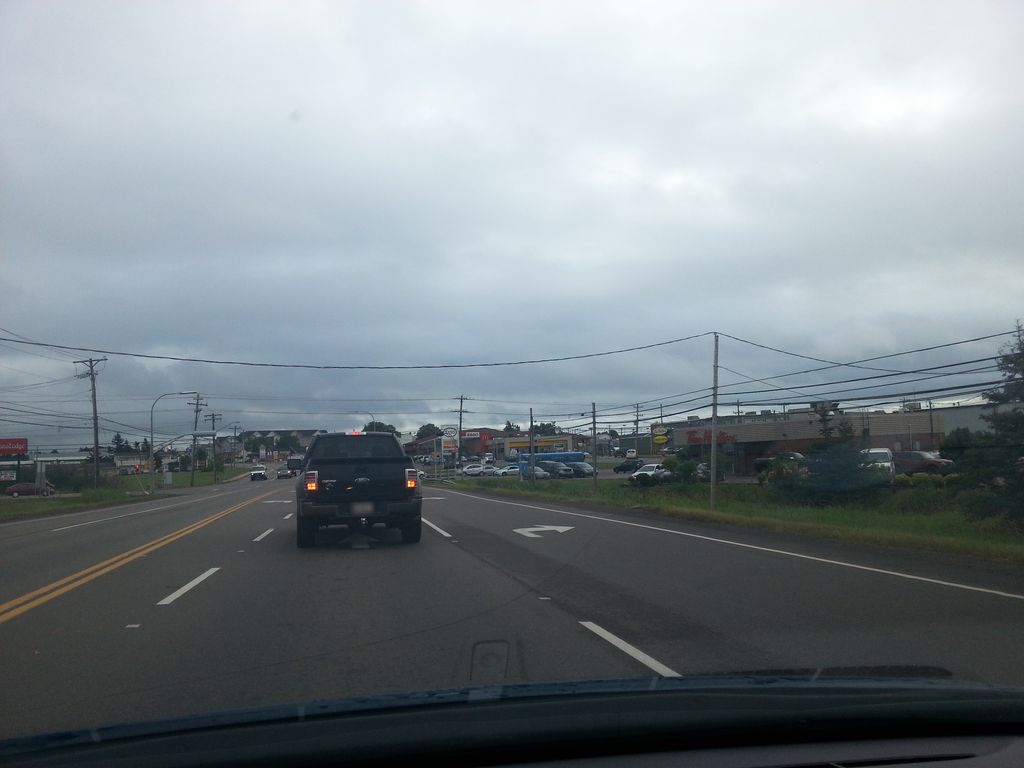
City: charlottetown